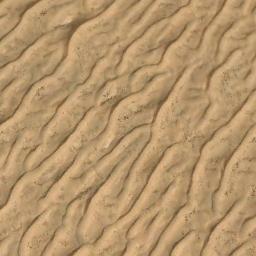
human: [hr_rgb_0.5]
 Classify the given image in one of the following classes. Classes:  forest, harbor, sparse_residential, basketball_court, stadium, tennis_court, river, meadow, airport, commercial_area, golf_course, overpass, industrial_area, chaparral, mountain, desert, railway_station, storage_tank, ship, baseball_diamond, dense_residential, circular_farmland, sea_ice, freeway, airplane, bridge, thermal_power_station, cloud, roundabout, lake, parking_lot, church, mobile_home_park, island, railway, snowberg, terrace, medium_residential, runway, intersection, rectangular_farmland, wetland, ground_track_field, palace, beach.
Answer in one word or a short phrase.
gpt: desert